Field crop: tomato
Growth stage: 1
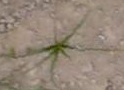
Species: cyperus